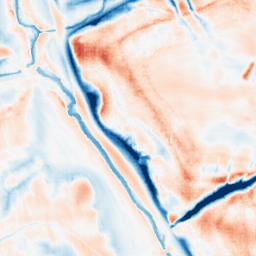
Category: trend_removal
Decomposition family: local_polynomial
Decomposition parameters: window_size: 31
degree: 1
Upsampling method: sinc_blackman
Upsampling parameters: scale: 4
kernel_size: 8
Upsampling scale: 4